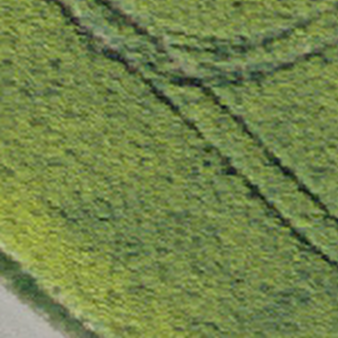
Label: other